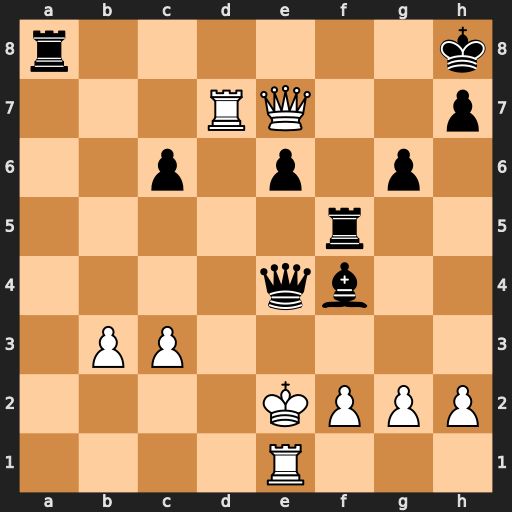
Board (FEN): r6k/3RQ2p/2p1p1p1/5r2/4qb2/1PP5/4KPPP/4R3
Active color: w
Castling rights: -
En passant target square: -
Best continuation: Kf1 Qxe1+ Kxe1 Re5+ Kd1